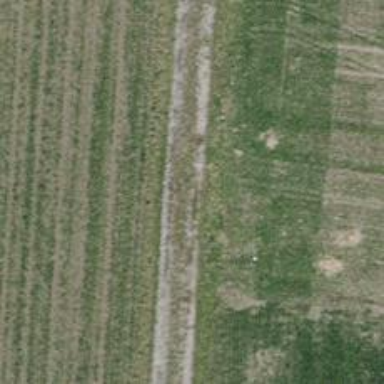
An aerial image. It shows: Dirt track with grade2 tracktype.